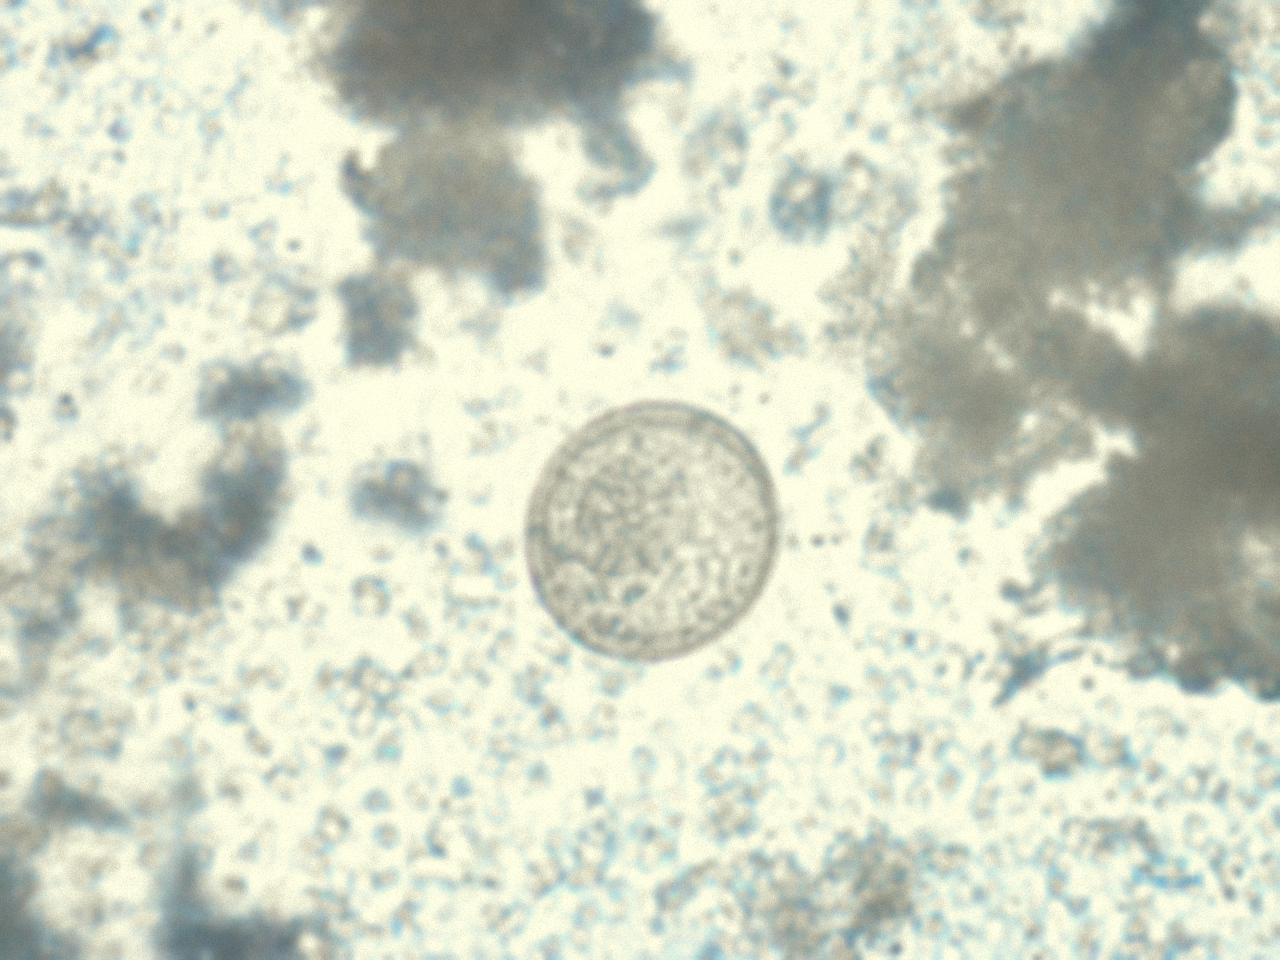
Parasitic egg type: Hymenolepis diminuta